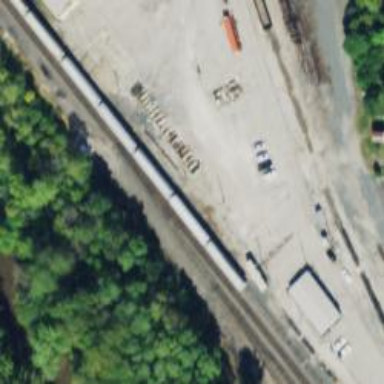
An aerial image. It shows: Railway siding for service.